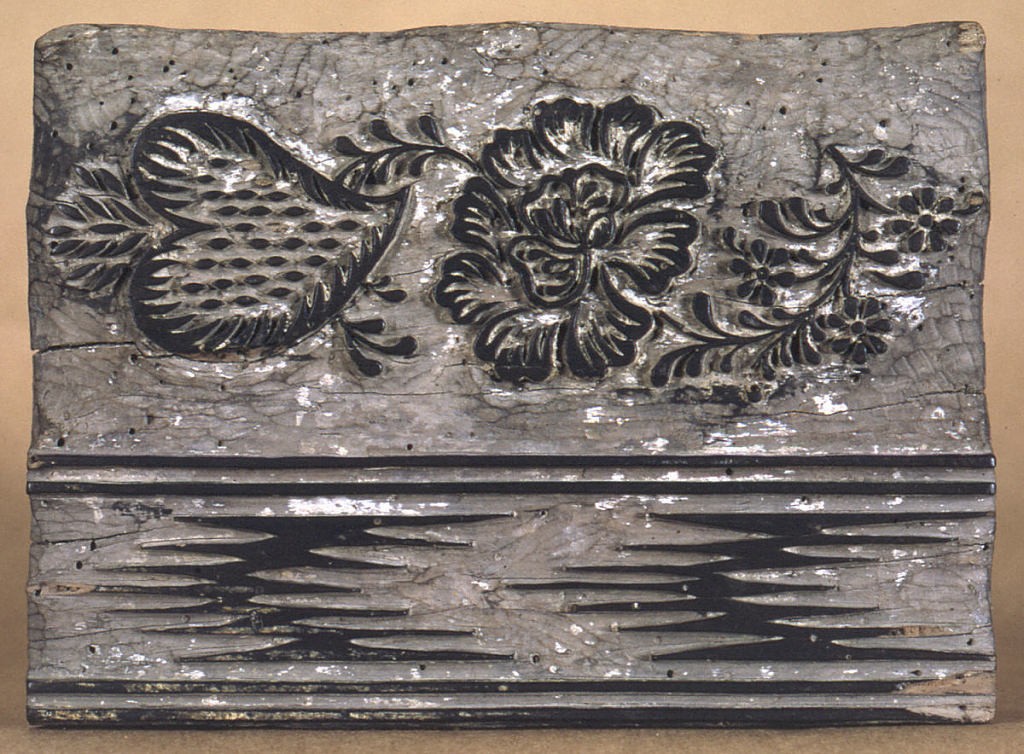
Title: Printing block
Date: mid-18th–mid-19th century
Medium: wood
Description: Rhythmic floral and heart design bordered by symmetrical stripe.